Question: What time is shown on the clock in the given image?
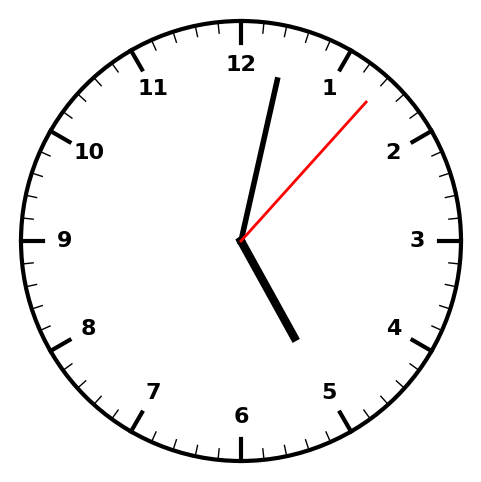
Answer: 05:02:07